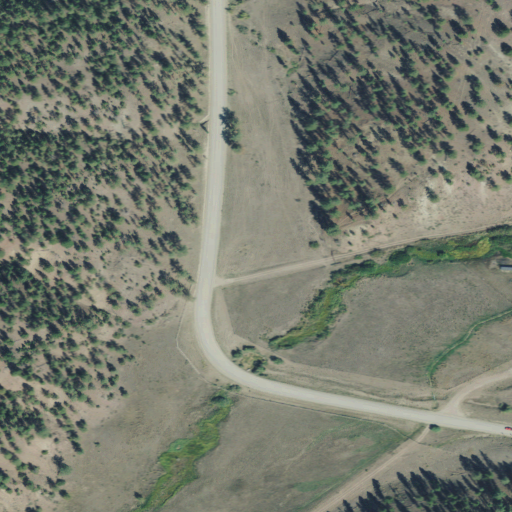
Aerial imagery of valley in Montana named Sweats Gulch containing grassland, evergreen forest, shrub, and open development